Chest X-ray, PA view. Patient: 28 years old, sex M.
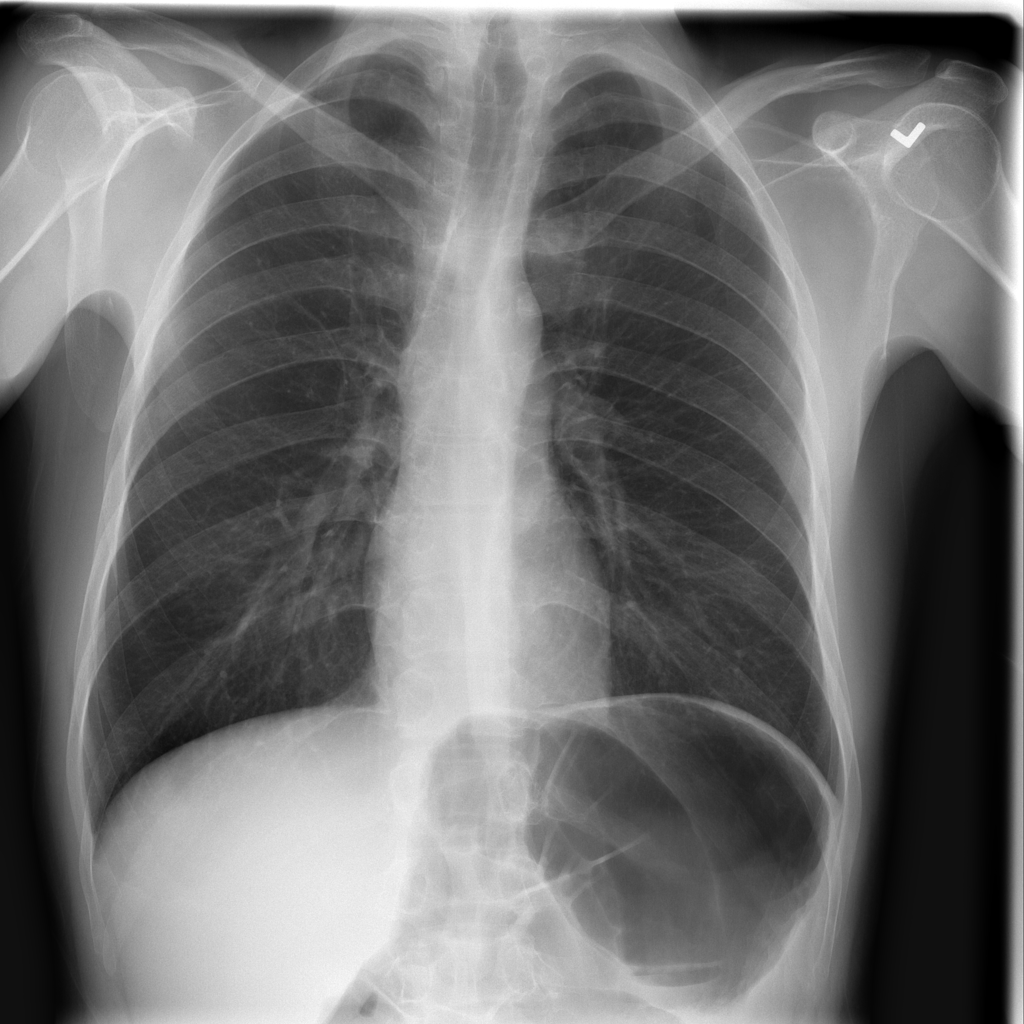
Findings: No Finding